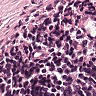
Metastatic tissue present: no